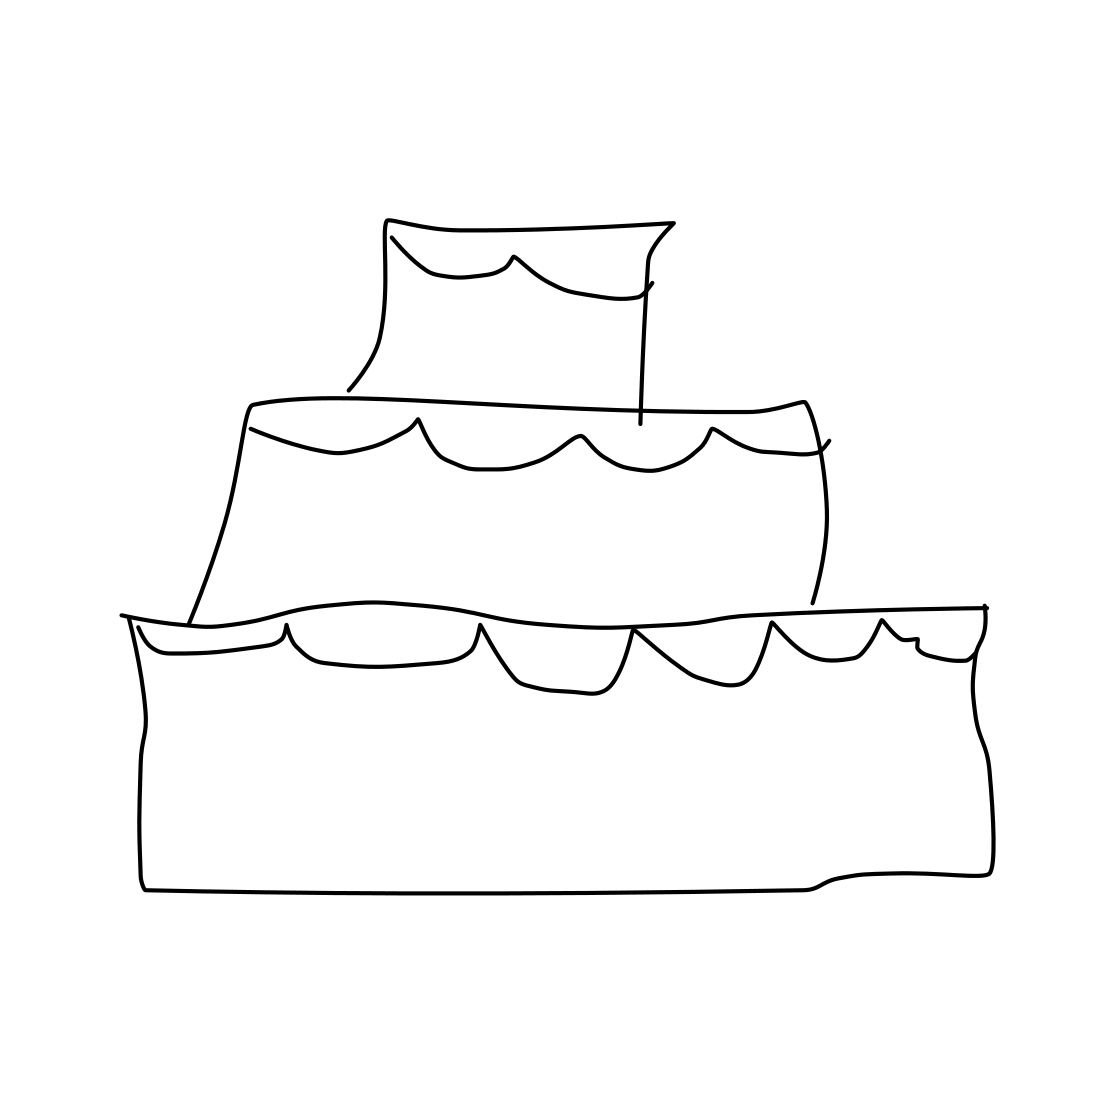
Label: cake